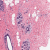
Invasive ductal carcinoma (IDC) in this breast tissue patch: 0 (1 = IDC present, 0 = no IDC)